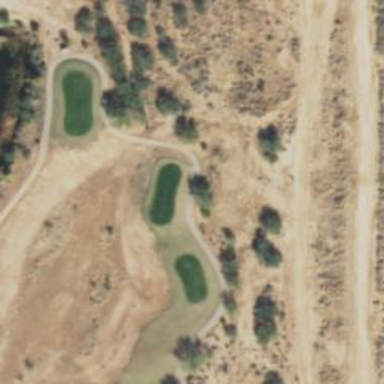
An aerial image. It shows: Service road used as golf cart path.